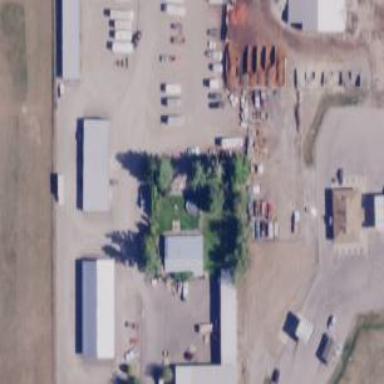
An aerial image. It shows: Commercial area with storage rental shop.